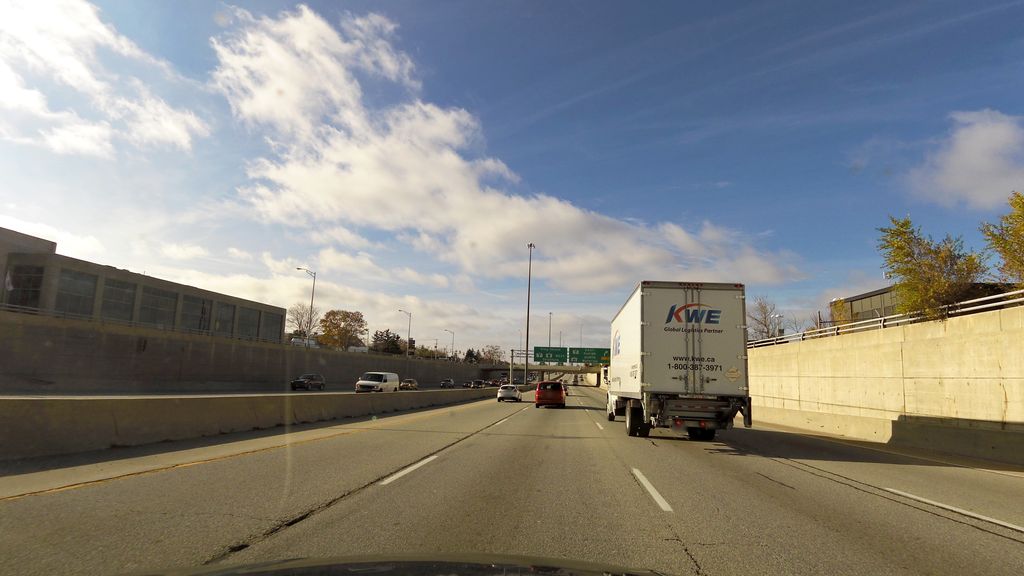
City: kitchener-waterloo